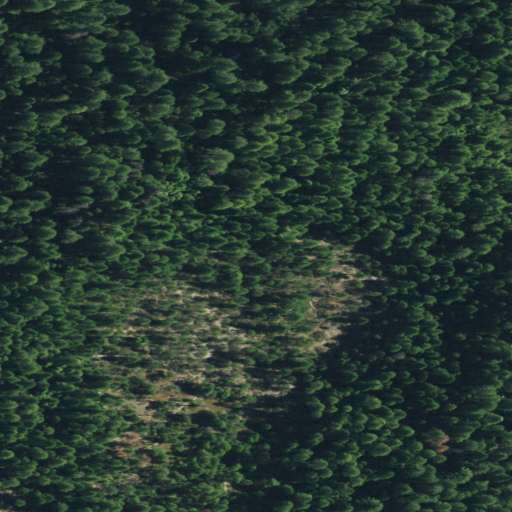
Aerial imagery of mountain in California named Youngs Hill containing only evergreen forest